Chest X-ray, PA view. Patient: 17 years old, sex F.
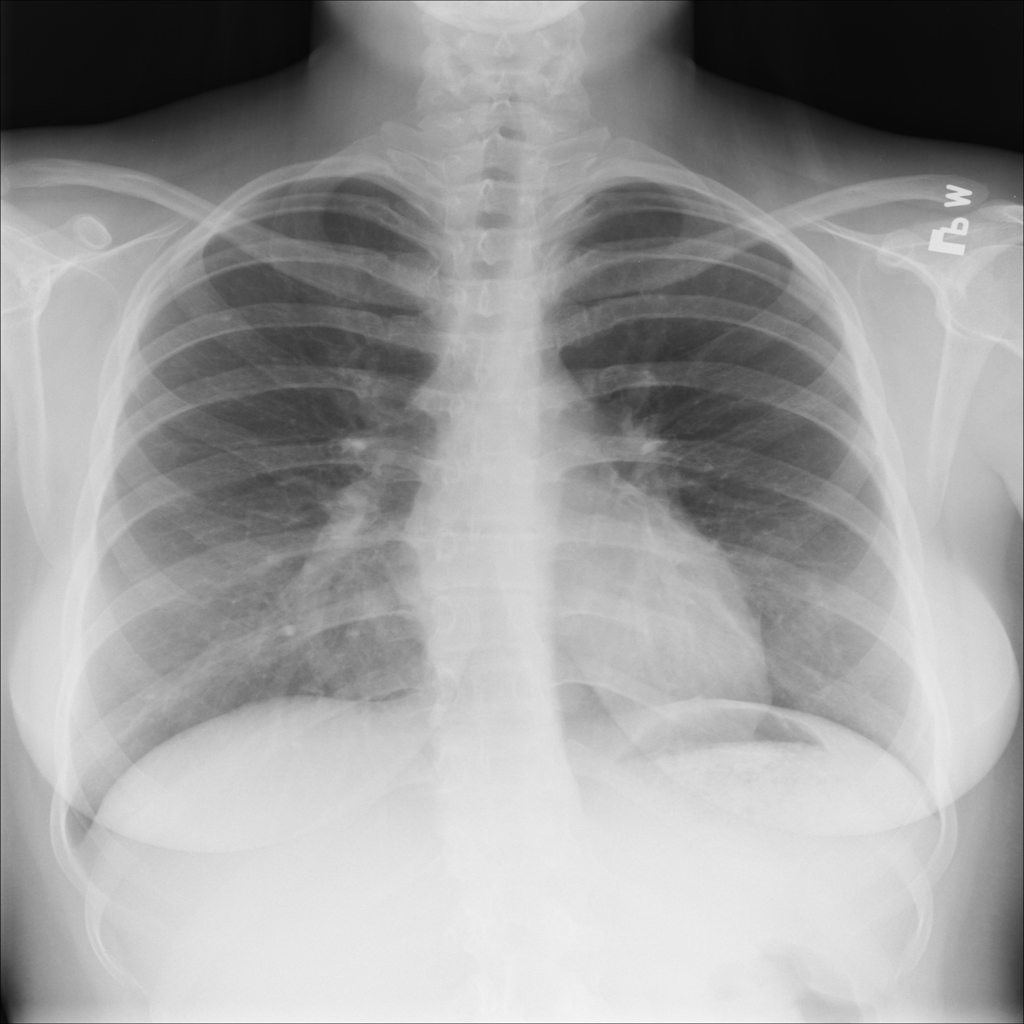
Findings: No Finding